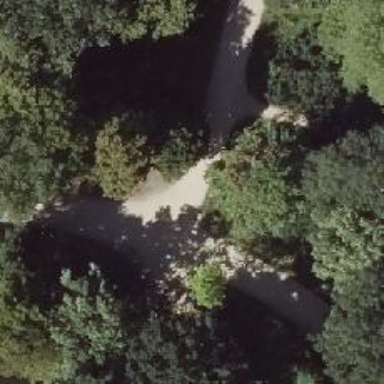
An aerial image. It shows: Compacted footway.